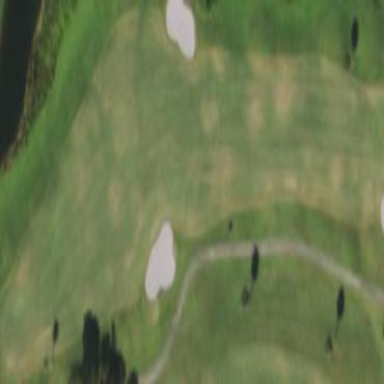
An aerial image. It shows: Grassy area designated as golf fairway.